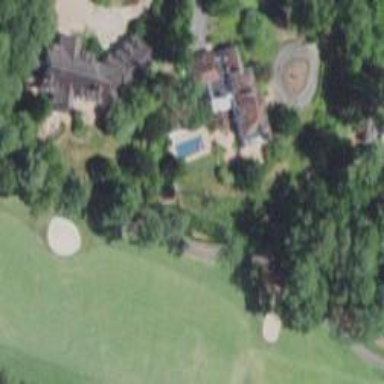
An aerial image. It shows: Golf cartpath that is also road path.